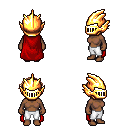
a pixel art fantasy rpg character, female body template, human, dark skin, red cape, white pants, light blonde short bangs hairstyle, gold helm, four views (front, back, left, right), 2x2 character sprite sheet, small pixel art, hard edges, no anti-aliasing